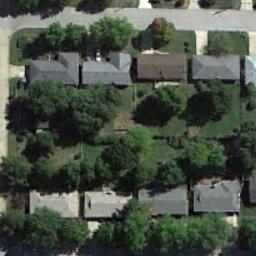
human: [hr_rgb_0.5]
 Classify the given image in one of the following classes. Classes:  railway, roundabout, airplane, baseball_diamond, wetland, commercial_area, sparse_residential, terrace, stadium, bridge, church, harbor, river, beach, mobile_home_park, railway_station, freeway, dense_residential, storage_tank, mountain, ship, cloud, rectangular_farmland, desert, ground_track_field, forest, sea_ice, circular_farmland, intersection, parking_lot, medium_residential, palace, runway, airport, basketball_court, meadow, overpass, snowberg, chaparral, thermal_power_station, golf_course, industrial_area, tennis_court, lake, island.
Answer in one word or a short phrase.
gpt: medium_residential